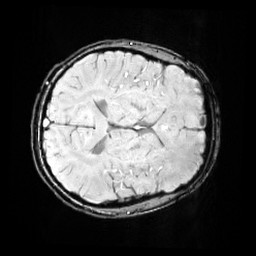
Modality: SWI
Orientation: axial
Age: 11
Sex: male
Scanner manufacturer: siemens
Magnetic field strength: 3 T
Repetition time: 0.027 s
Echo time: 0.02 s